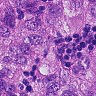
Metastatic tissue present: yes